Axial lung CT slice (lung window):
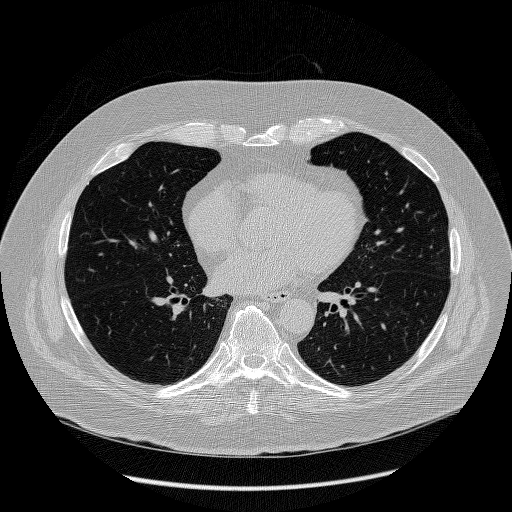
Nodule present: no